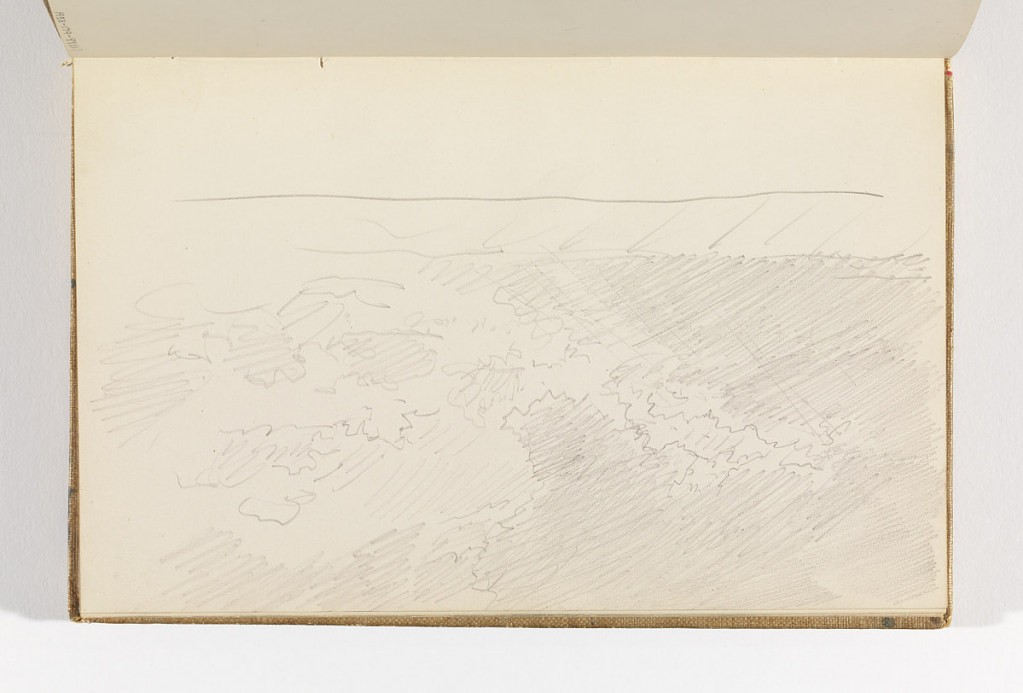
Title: Study of Clouds and Light
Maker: William Trost Richards, American, 1833–1905
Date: after 1878
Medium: Graphite on cream wove paper
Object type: Sketchbook folio
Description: Light sketch of seemingly abstract shapes and contours, possibly water in lower two-thirds of composition.